Question: I tried to add UIButton in UITableView below UITableViewCells using storyboard.
However, the button width filled the whole area. I could net reduce the width of UIButton using storyboard. Do I have to add it programmatically?
I'm trying to active a result similar like the button in Viber setup, as shown below.

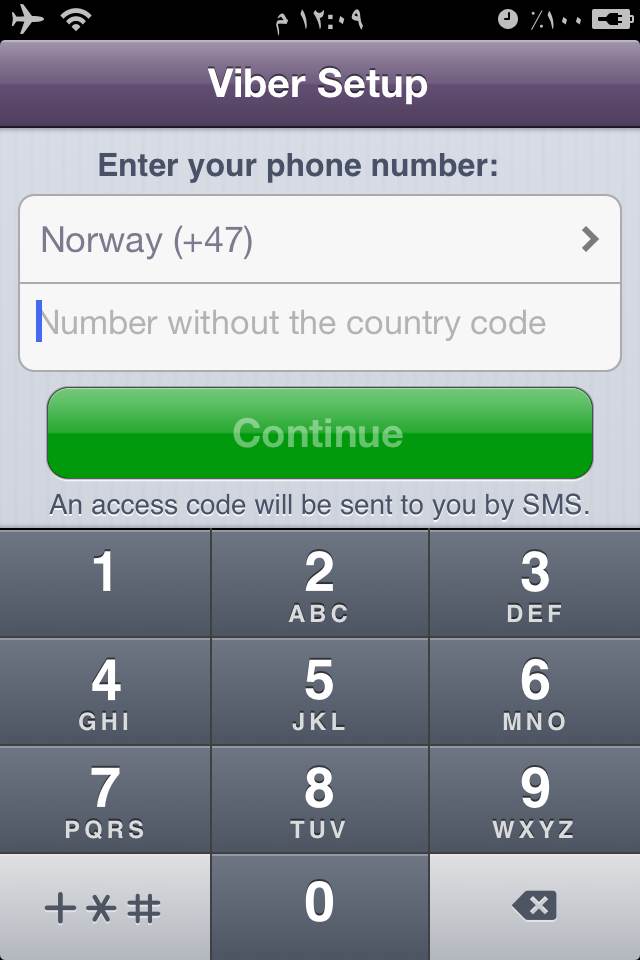
Answer: By adding the 'UIButton' directly at the end of your table view, you're making it the table view footer, and the table view footer is required to take the whole table view width.
Try replacing your 'UIButton' with a 'UIView', and add the 'UIButton' in this 'UIView':